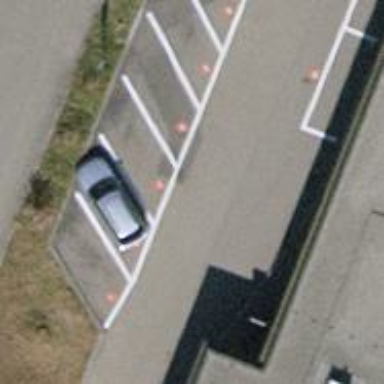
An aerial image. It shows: Car sharing facility.